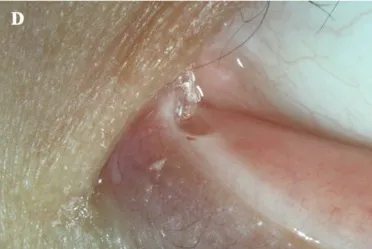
(D) The close-up appearance of the opened punctum.
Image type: medical_photograph (skin_photograph)